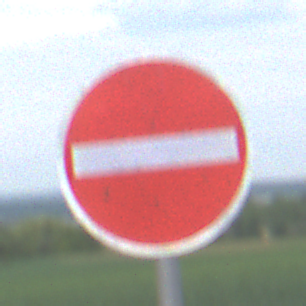
Verkehrszeichen: VerbotDerEinfahrt
Umgebung: Outdoor, RoadRail
Tageszeit: Midday
Wetter: PartlyCloudy
Licht: Natural
Jahreszeit: NotSpecified
Kontrast: LowContrast